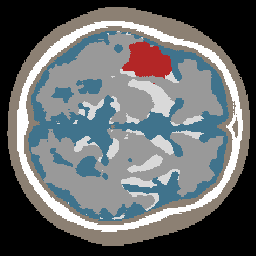
Label: lesion